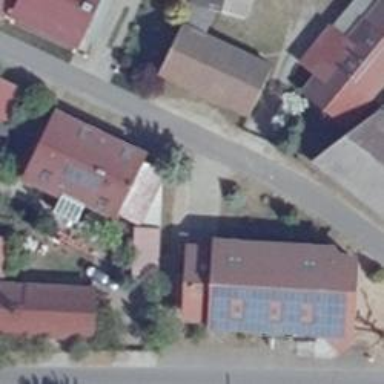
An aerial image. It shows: Solar power generator.